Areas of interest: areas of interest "Taizhou Meilan Spring Winery Co., Ltd."
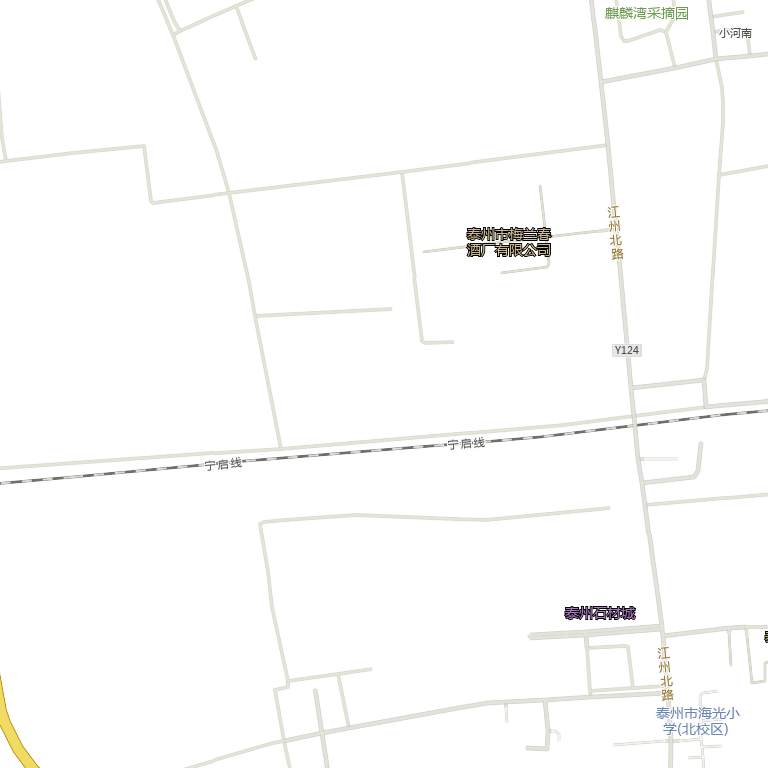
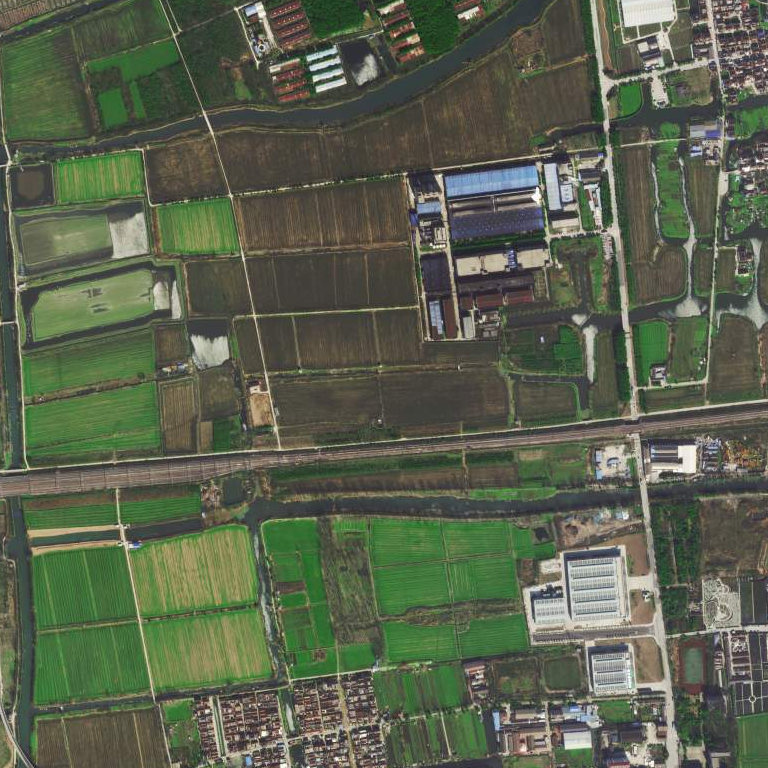